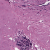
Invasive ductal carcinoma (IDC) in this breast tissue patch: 0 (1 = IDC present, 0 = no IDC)